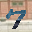
Label: 7